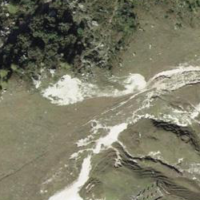
EUNIS habitat code: 26
Species observed at this site:
Dryas octopetala